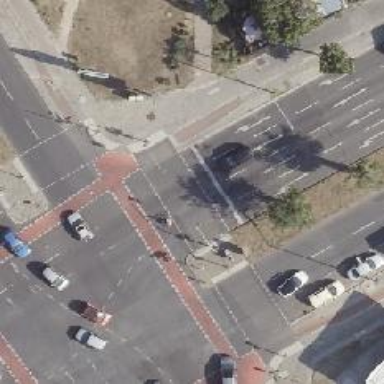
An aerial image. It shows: Road crossing with traffic signals.